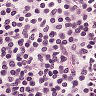
Metastatic tissue present: no